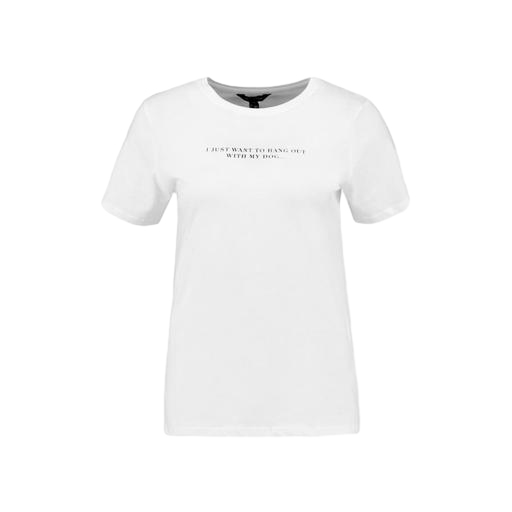
white t-shirt and black letters, white petite t-shirt only macy, white graphic t-shirt only macy, white background